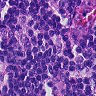
Metastatic tissue present: no